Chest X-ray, PA view. Patient: 48 years old, sex F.
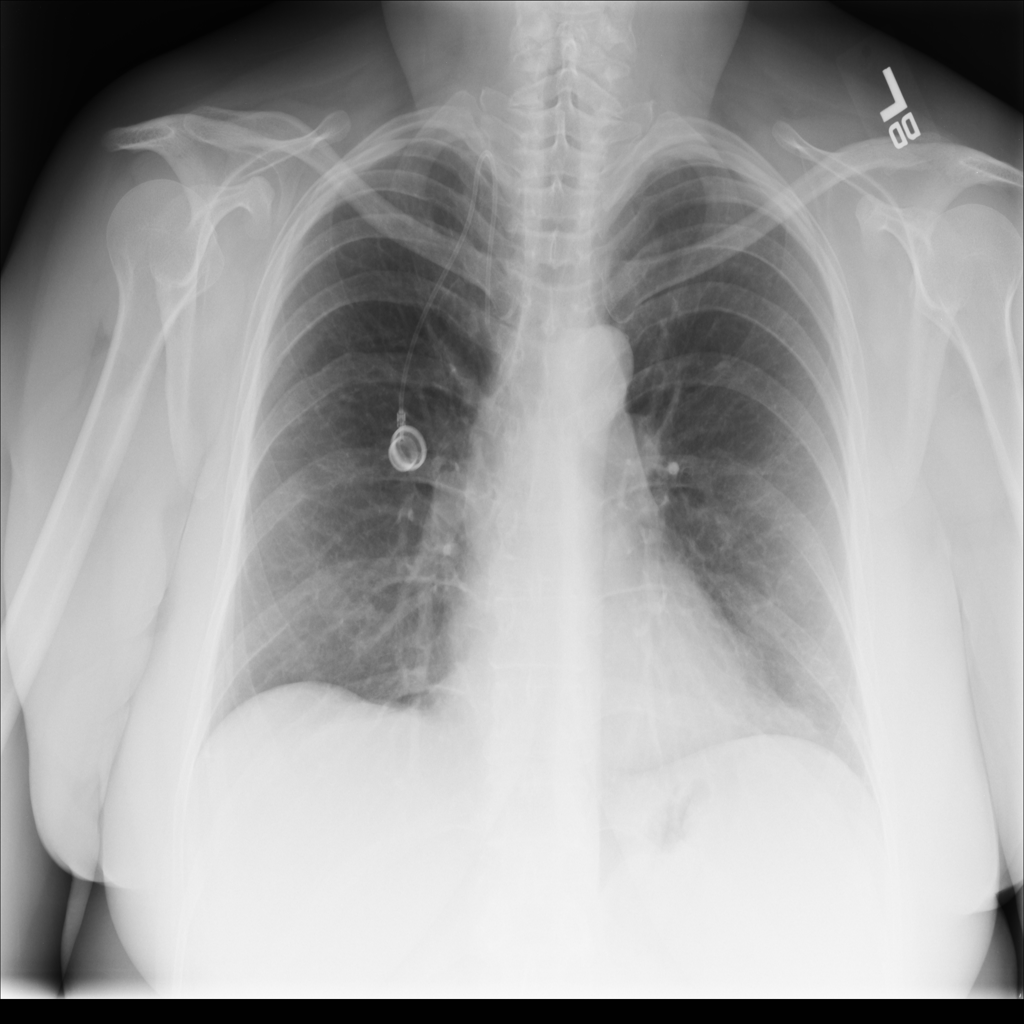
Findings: No Finding